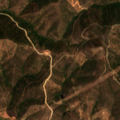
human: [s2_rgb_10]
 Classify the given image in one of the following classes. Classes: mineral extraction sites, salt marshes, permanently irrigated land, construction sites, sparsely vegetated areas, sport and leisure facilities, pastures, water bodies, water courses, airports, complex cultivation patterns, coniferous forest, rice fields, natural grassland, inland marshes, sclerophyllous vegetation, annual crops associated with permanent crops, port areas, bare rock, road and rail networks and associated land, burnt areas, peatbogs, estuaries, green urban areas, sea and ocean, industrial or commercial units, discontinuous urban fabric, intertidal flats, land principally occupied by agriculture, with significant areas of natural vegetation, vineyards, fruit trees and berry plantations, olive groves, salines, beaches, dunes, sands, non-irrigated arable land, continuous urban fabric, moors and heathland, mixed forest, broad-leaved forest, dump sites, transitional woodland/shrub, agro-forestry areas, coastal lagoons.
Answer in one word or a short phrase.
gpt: land principally occupied by agriculture, with significant areas of natural vegetation, broad-leaved forest, sclerophyllous vegetation, transitional woodland/shrub